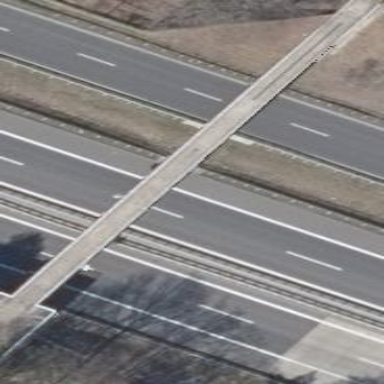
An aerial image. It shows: Bridge with beam structure.